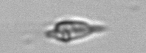
Label: Oxytoxum